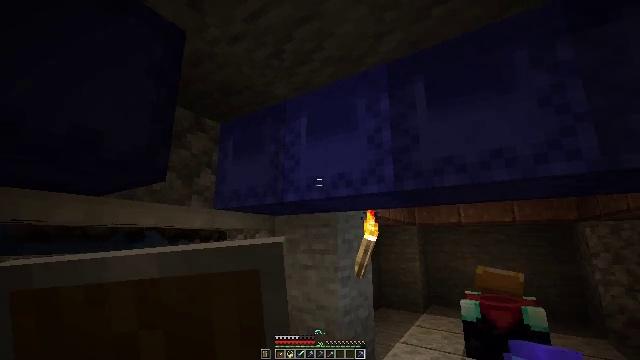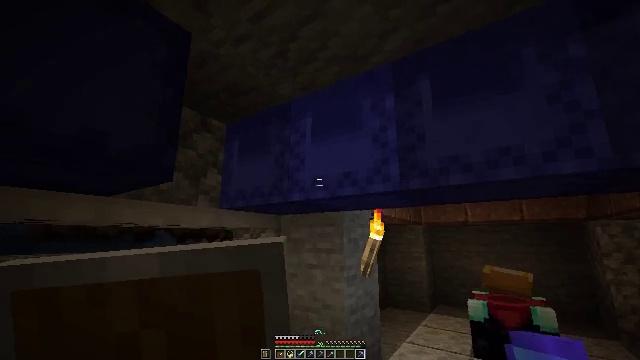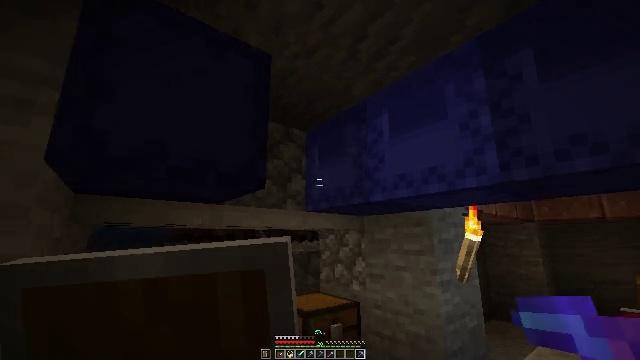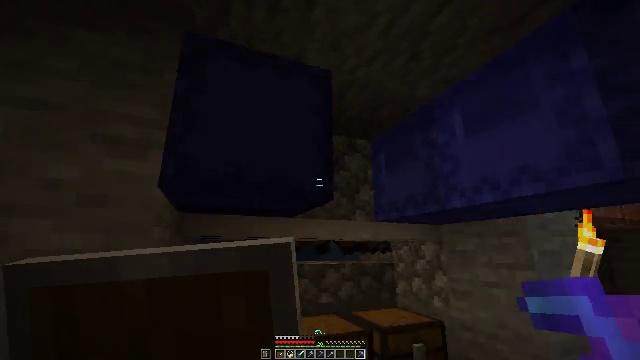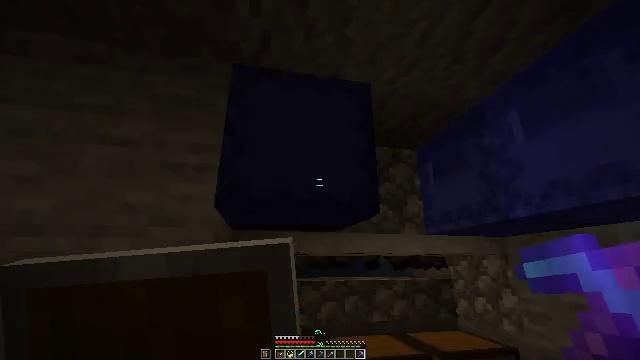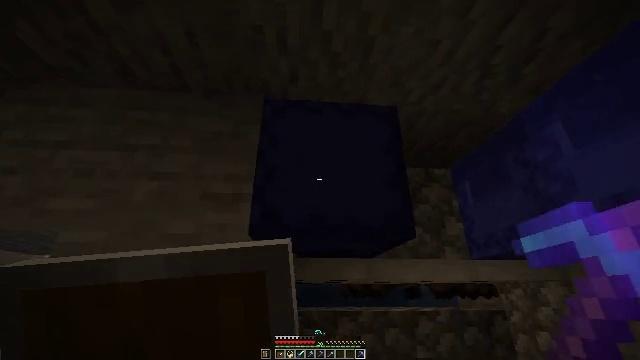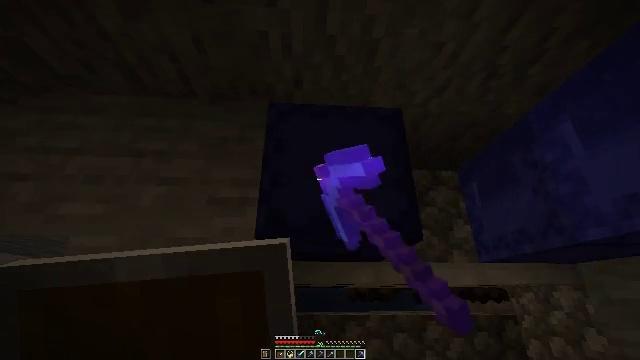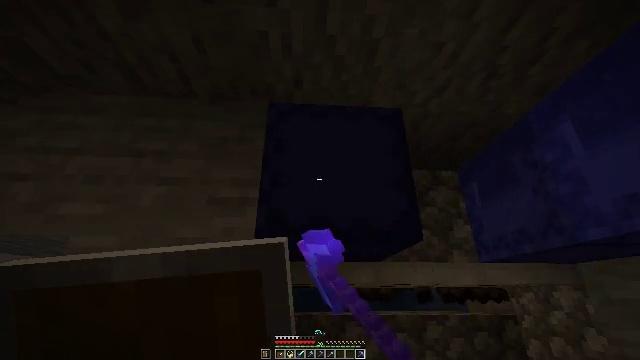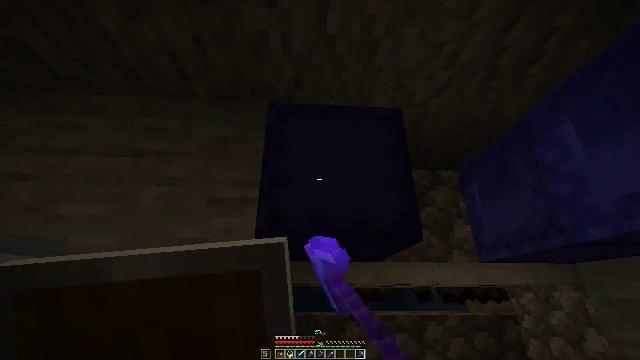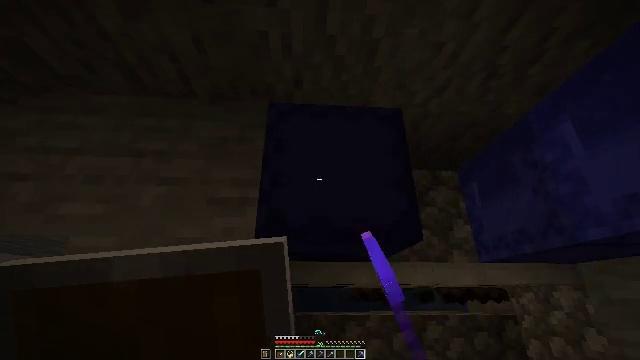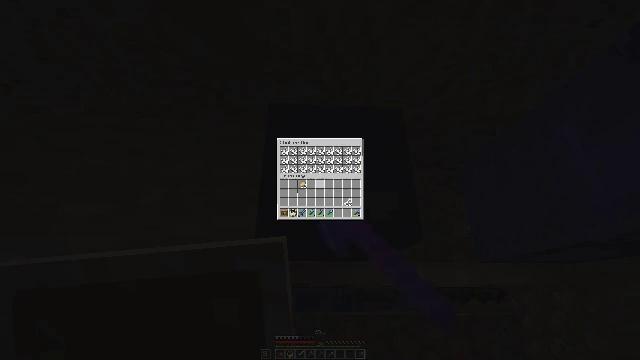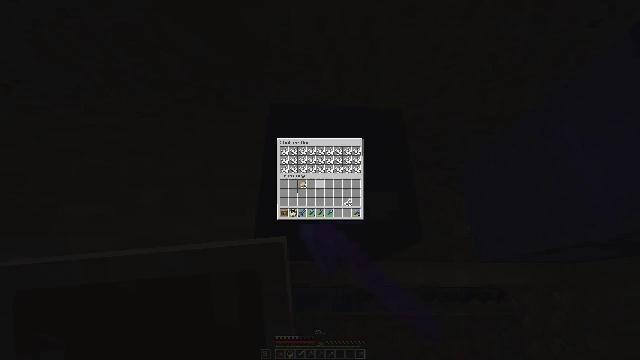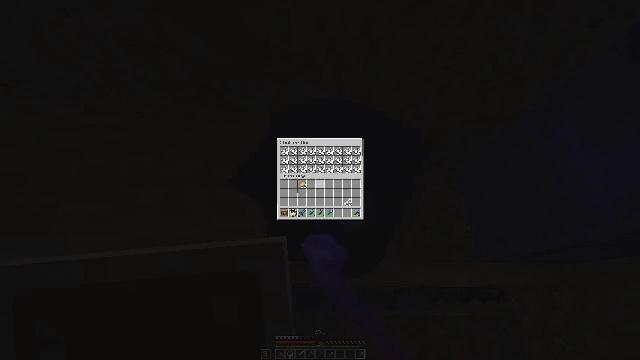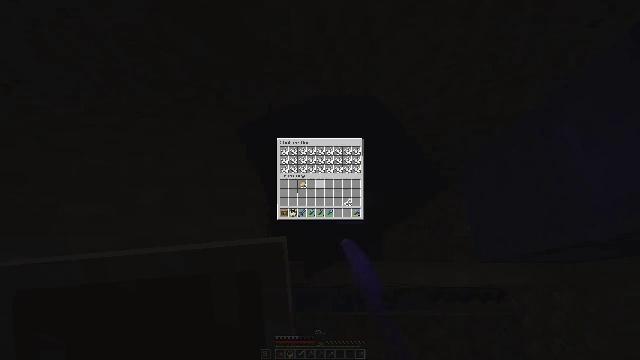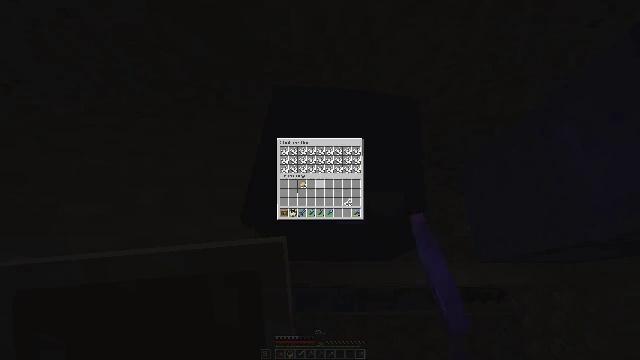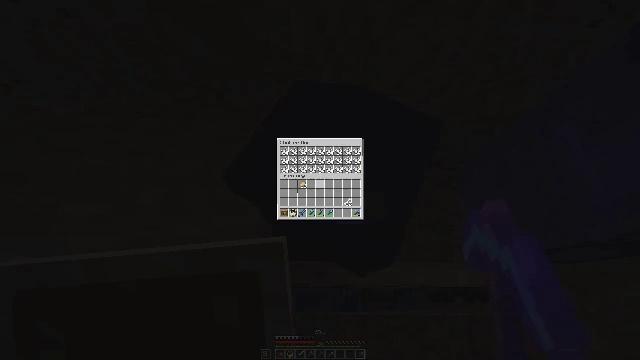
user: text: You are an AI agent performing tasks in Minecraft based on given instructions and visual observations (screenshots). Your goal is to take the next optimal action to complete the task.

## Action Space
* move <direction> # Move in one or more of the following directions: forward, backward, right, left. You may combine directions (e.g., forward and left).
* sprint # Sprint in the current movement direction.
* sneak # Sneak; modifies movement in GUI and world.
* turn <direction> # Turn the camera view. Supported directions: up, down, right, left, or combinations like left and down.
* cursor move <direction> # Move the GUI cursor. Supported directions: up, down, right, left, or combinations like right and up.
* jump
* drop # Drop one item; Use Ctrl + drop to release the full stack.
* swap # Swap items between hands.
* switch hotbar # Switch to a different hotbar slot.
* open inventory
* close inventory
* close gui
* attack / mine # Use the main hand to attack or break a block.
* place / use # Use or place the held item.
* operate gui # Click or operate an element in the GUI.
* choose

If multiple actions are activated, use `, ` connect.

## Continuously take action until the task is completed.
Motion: motion action
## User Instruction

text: Retrieve items from the blue shulker box by mining it.
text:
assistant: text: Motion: turn left
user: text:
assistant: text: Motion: turn left
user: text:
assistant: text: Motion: turn left and up
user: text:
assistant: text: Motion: turn left and up
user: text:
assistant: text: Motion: turn left and up, use / place
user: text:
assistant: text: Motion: turn left, use / place
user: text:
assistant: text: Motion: use / place
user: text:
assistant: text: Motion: use / place
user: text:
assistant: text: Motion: use / place
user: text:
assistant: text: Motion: no_op
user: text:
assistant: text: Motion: no_op
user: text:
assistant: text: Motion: no_op
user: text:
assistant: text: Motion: no_op
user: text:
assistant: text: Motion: no_op
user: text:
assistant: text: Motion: no_op
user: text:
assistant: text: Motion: no_op
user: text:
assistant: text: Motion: no_op
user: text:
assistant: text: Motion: no_op
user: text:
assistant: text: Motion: close inventory
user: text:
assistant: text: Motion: close inventory
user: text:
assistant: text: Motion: close inventory
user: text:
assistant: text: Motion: no_op
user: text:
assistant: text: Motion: turn right
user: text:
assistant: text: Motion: attack / mine
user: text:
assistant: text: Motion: attack / mine
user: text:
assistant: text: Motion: attack / mine
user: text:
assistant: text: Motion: attack / mine
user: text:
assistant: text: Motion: no_op
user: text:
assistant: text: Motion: no_op
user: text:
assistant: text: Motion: turn right